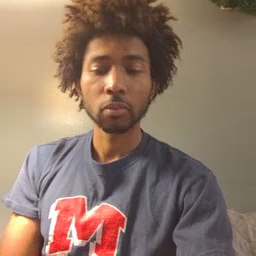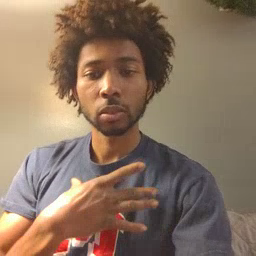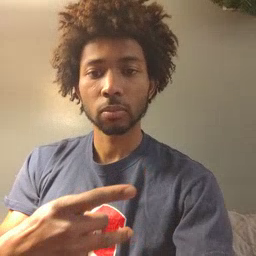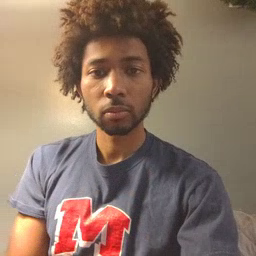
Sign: like